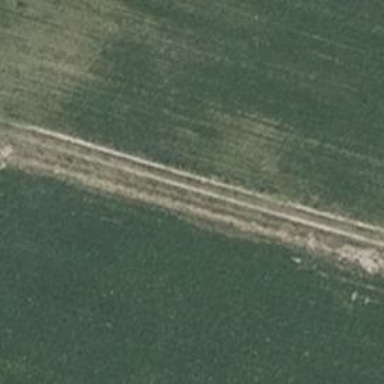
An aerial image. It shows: Track with grade5 tracktype.